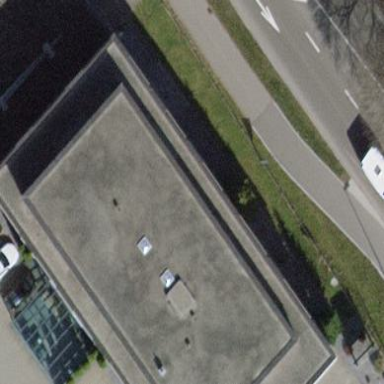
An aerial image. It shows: Commercial building.